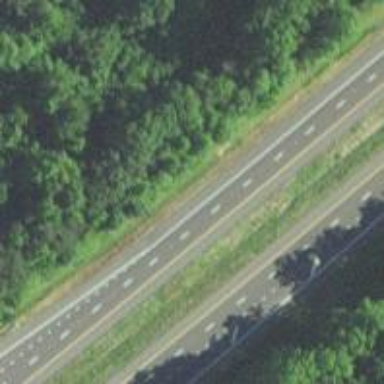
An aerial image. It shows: View of motorway.